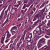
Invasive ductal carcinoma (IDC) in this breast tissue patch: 1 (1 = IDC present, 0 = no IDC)